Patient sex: F
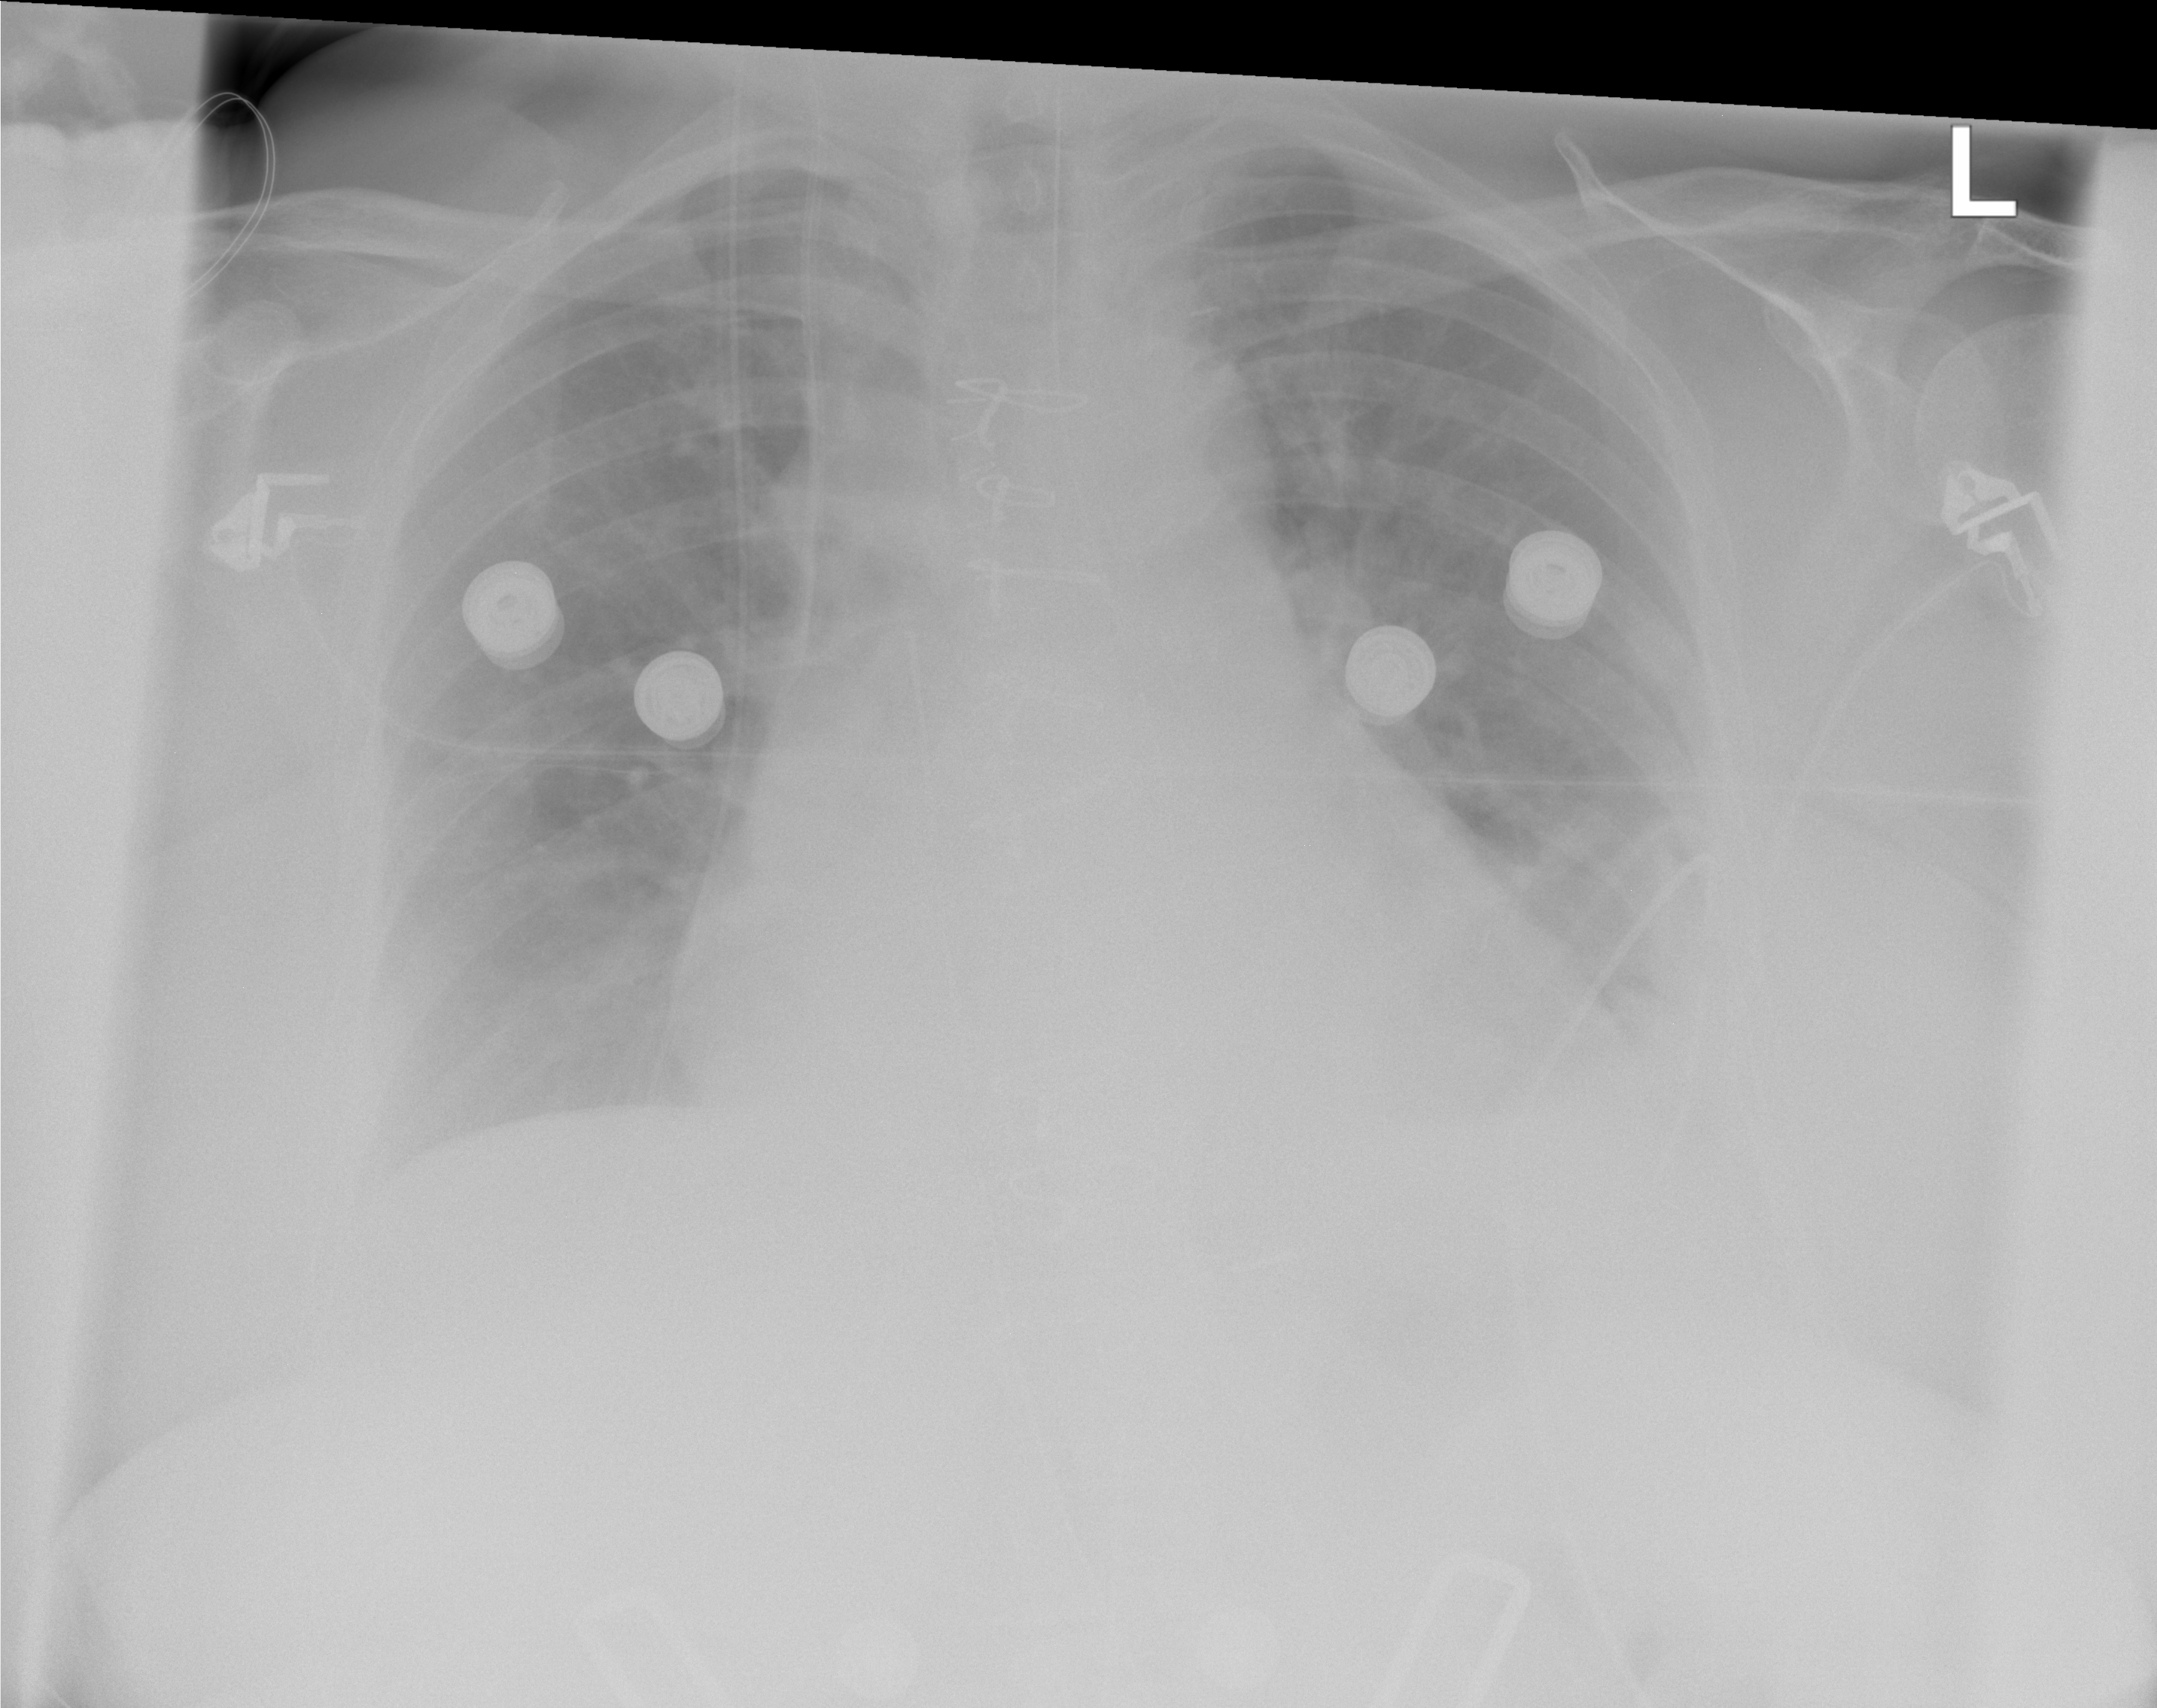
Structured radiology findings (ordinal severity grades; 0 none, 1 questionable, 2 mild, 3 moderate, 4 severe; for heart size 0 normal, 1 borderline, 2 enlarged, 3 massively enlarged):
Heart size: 0
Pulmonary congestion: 1
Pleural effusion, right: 0
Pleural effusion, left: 1
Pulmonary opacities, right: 0
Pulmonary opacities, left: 0
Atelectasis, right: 1
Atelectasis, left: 2